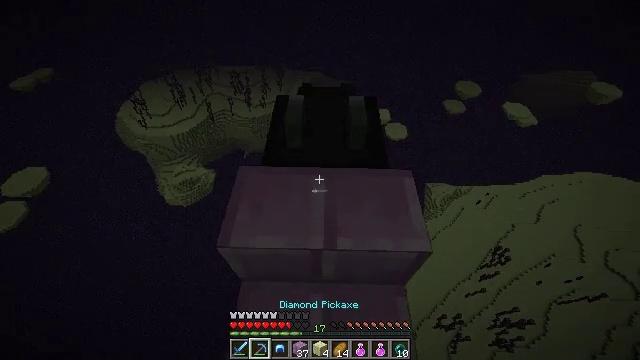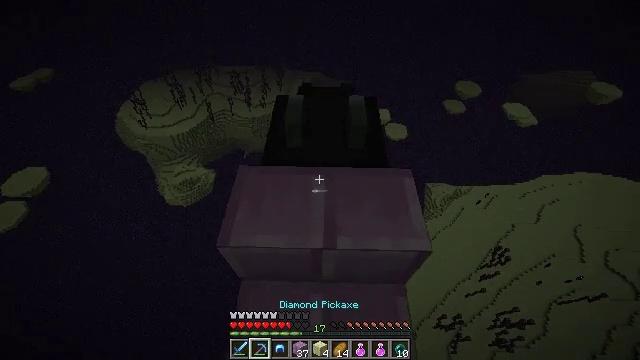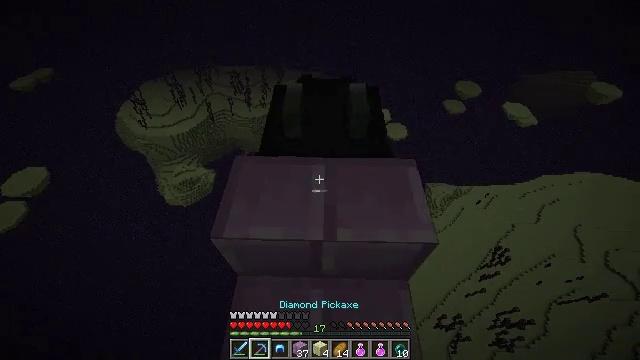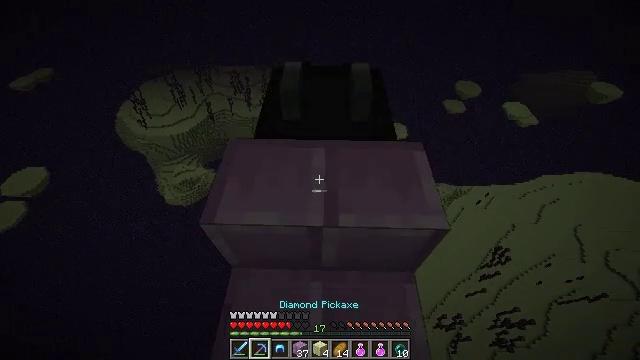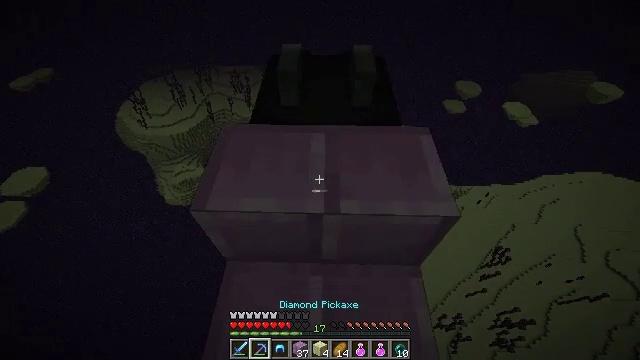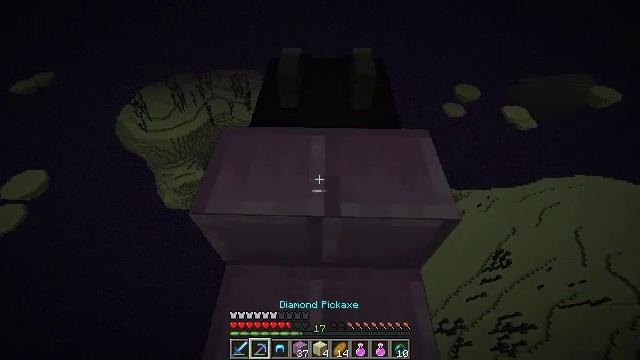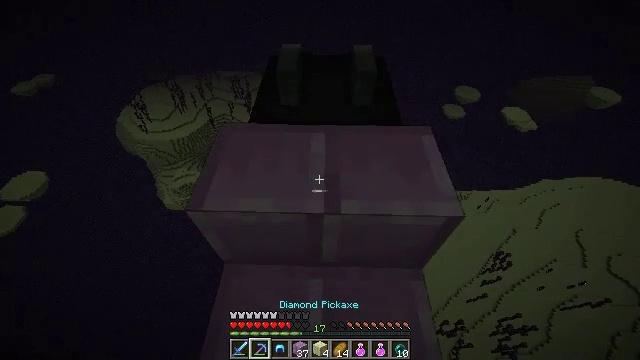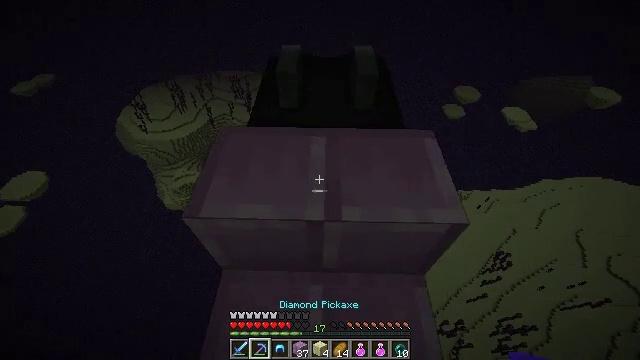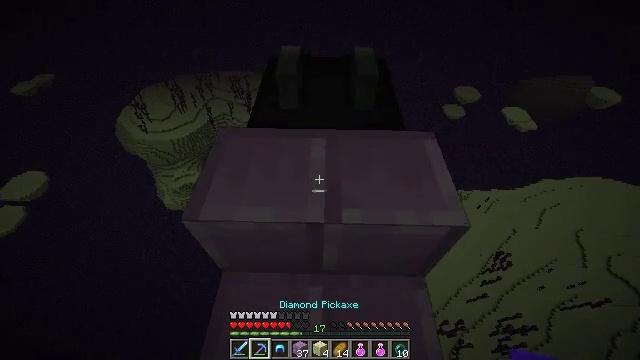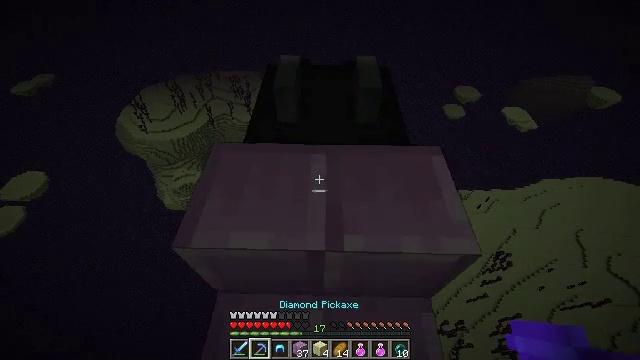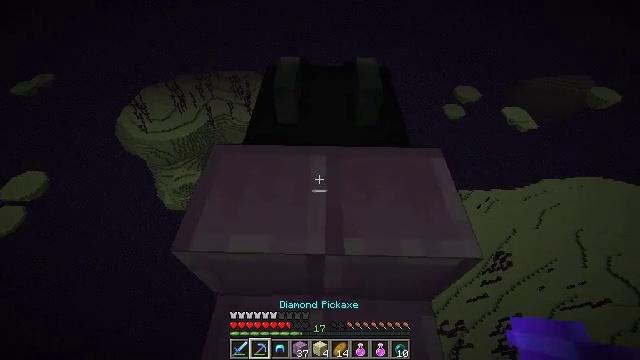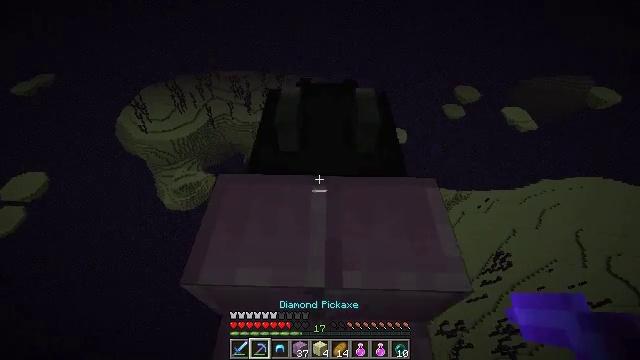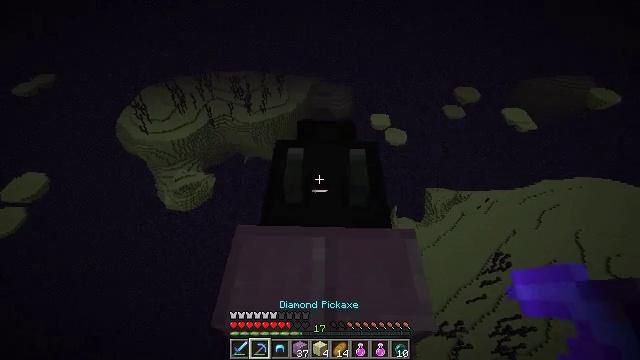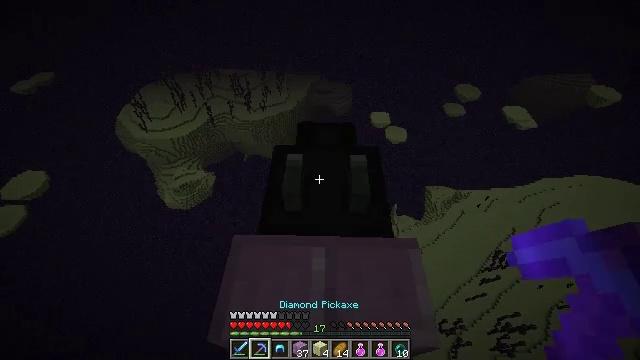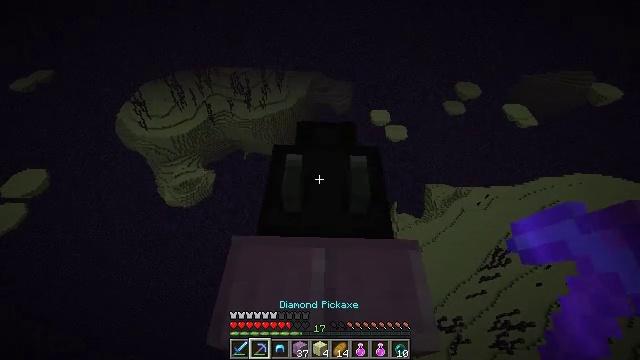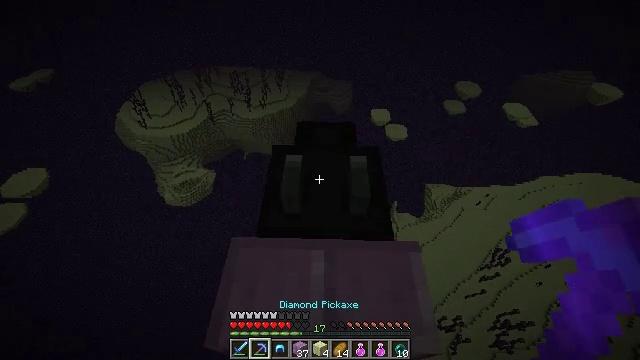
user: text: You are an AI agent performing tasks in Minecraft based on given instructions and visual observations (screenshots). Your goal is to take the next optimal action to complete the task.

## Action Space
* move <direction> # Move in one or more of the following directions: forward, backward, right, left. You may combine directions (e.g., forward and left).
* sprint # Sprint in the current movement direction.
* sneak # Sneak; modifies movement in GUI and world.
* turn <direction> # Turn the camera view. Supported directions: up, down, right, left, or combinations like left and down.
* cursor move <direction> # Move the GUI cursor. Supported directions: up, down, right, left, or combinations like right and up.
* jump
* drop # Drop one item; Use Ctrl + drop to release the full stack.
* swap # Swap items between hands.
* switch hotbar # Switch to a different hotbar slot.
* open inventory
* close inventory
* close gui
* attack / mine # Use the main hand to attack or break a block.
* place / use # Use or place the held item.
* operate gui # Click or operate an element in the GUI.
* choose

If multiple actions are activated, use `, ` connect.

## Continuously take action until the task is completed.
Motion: motion action
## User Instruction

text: Collect the dragon head from its wall placement.
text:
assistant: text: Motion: sneak
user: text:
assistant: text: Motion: sneak
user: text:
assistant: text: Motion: sneak
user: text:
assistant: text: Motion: sneak
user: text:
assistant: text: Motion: sneak
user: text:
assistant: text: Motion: sneak
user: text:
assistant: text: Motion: move forward, sneak
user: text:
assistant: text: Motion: move forward, sneak
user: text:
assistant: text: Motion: move forward, sneak
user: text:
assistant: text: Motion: move forward, sneak
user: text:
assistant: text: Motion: move forward, sneak
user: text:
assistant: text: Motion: move forward, sneak
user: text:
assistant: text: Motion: sneak
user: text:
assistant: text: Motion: sneak
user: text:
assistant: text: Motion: sneak
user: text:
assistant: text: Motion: sneak
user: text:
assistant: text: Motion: sneak, attack / mine
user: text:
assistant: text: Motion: move forward, sneak, attack / mine
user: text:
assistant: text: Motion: move forward, sneak, attack / mine
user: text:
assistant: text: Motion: move forward, sneak, attack / mine
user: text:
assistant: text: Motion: sneak, attack / mine
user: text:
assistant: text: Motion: sneak, attack / mine
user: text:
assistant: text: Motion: sneak
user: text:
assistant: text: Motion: sneak
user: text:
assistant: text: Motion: sneak, turn down
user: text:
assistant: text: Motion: sneak, turn down
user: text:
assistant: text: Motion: sneak, turn right and down, attack / mine
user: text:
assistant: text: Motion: sneak, attack / mine
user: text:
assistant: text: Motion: sneak, attack / mine
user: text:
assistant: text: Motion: sneak, attack / mine